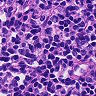
Metastatic tissue present: no